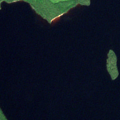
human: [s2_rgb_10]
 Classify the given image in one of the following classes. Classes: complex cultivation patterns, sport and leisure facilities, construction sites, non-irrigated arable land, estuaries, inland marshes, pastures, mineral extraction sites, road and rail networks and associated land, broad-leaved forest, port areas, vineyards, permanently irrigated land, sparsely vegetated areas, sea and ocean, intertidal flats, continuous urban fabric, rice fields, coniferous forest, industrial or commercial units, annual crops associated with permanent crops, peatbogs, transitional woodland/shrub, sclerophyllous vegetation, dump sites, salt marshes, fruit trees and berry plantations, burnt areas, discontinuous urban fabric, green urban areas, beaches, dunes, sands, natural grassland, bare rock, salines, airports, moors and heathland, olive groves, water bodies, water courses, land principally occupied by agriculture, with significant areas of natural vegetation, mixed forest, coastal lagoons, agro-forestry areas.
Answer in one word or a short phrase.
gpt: coniferous forest, mixed forest, water bodies